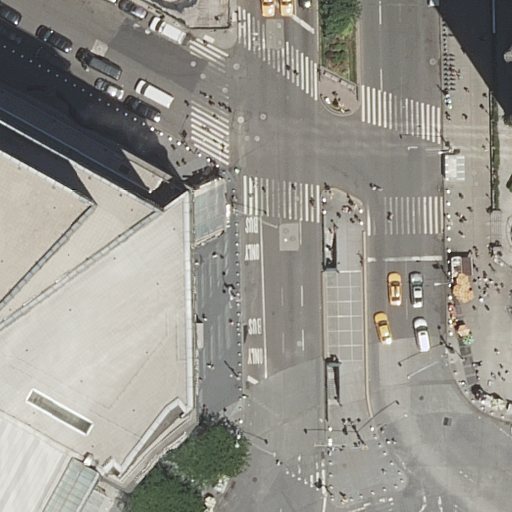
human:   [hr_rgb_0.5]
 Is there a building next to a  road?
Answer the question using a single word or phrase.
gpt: yes

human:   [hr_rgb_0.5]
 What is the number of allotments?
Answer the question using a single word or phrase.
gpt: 0

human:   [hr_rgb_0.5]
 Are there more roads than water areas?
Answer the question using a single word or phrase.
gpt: yes

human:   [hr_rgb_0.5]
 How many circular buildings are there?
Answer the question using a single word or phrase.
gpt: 0

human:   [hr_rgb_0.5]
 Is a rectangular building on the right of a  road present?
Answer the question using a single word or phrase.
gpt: no

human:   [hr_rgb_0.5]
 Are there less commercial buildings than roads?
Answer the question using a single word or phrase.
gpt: yes

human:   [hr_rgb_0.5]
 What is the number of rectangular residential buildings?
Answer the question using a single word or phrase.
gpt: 1

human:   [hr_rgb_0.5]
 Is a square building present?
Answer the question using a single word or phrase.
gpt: no

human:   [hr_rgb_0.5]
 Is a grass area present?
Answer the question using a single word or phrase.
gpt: no

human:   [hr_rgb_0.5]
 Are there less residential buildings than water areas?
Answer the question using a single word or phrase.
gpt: no

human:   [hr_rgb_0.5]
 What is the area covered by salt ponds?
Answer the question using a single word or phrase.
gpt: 0m2

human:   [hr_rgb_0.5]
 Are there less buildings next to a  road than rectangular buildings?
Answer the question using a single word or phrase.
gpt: no

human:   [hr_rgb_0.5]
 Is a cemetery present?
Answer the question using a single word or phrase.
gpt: no

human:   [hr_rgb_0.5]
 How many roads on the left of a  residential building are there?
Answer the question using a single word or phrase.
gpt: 12

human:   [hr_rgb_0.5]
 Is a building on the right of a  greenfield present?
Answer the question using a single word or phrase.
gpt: no

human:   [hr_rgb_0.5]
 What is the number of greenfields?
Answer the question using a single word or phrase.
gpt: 0

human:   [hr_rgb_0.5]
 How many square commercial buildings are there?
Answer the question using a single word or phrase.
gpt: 0

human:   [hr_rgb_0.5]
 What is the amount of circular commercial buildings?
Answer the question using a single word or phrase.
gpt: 0

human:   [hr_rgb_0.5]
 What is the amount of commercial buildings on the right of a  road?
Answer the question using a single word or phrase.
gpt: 0

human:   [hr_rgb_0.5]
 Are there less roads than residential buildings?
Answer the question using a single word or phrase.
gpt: no

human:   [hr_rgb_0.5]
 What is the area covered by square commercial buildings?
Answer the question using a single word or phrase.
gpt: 0m2

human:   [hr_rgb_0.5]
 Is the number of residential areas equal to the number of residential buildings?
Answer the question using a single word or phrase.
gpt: no

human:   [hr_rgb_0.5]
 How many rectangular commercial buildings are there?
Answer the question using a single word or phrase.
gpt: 0

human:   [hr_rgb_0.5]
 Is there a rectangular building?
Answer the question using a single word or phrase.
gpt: yes

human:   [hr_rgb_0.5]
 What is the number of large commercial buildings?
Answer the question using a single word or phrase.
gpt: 0

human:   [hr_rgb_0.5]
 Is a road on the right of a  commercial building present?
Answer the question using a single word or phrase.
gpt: no

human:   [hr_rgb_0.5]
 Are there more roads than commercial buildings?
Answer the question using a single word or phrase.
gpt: yes

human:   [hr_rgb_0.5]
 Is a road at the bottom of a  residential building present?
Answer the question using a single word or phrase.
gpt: yes

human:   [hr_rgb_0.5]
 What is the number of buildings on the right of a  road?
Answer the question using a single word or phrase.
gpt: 1

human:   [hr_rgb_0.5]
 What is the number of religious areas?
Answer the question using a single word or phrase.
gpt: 0

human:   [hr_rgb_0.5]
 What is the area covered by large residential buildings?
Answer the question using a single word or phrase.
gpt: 1597m2

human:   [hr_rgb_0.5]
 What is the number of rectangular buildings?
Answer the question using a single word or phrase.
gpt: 1

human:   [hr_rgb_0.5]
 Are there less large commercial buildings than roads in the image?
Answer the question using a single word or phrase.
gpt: yes

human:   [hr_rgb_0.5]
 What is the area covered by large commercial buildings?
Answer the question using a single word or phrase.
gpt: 0m2

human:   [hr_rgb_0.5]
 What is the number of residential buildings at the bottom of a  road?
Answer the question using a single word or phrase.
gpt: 1

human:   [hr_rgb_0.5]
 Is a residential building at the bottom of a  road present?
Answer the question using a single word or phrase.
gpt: yes